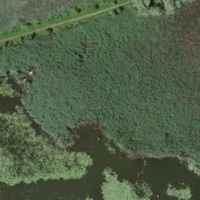
EUNIS habitat code: 16
Species observed at this site:
Locustella luscinioides
Cyanistes caeruleus
Acrocephalus arundinaceus